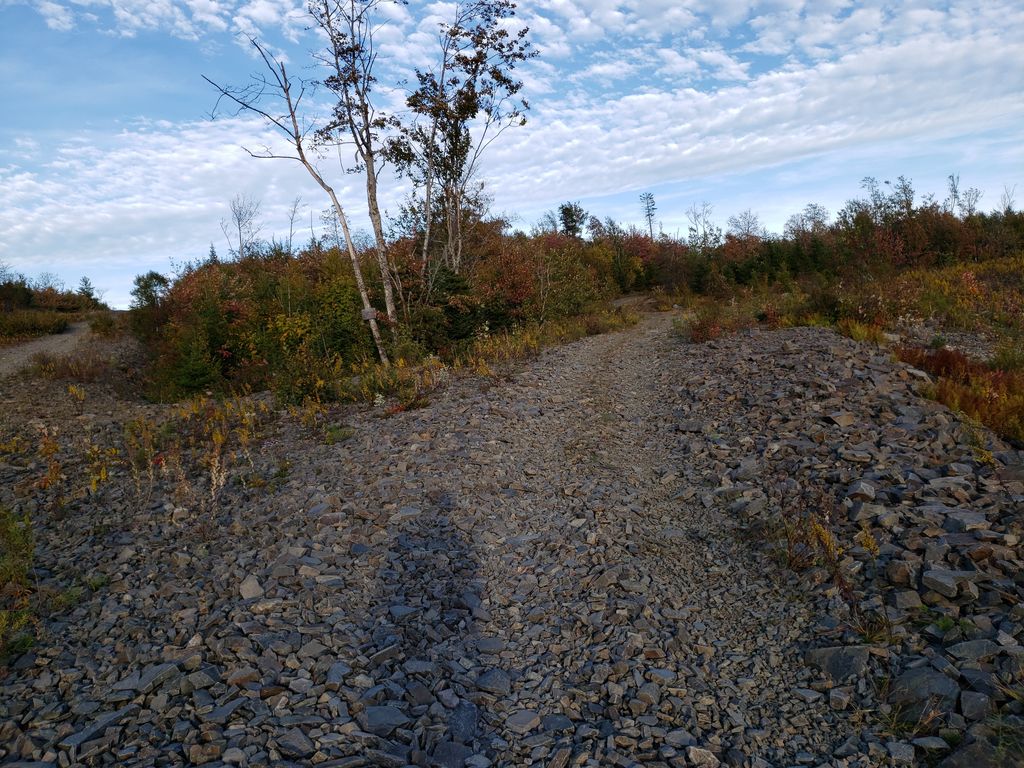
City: halifax